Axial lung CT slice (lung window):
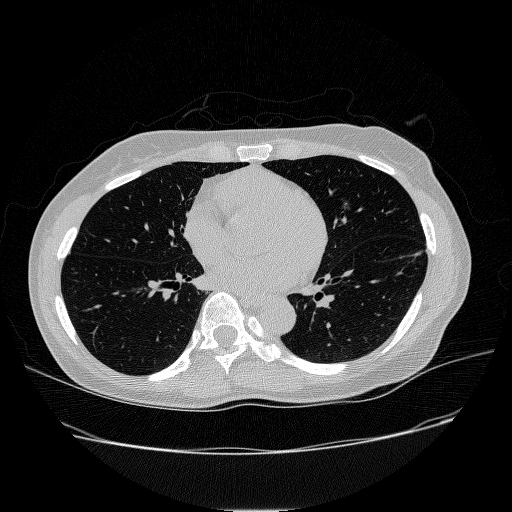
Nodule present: yes
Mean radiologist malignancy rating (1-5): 3.667